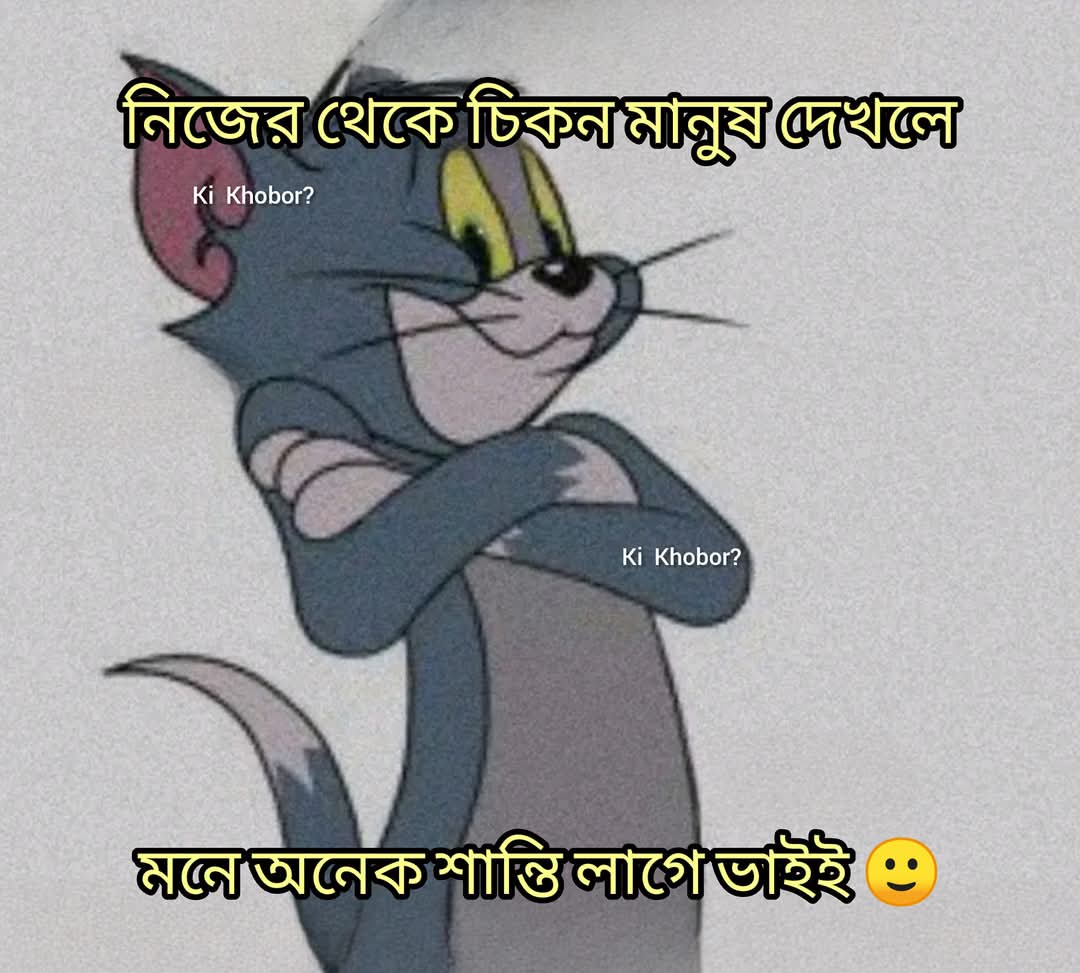
Text: নিজের থেকে চিকন মানুষ দেখলে
মনে অনেক শান্তি লাগে ভাইই
Label: Hate
Hate category: Personal Offence
Targeted group: Individual